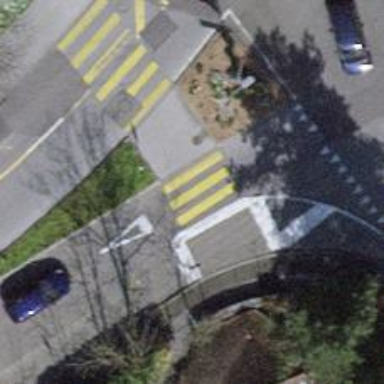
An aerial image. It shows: Uncontrolled zebra crossing on the road.